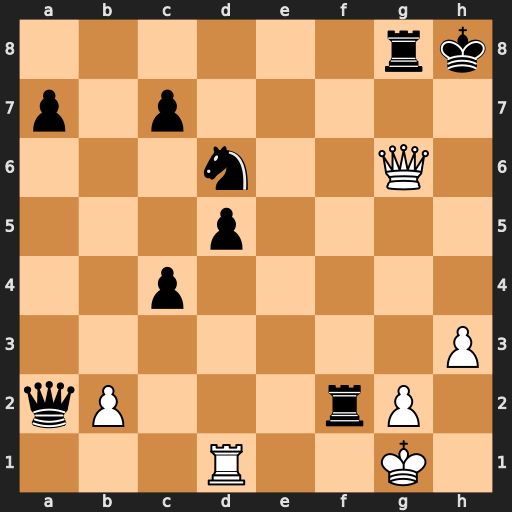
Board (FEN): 6rk/p1p5/3n2Q1/3p4/2p5/7P/qP3rP1/3R2K1
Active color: w
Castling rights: -
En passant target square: -
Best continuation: Qh6#